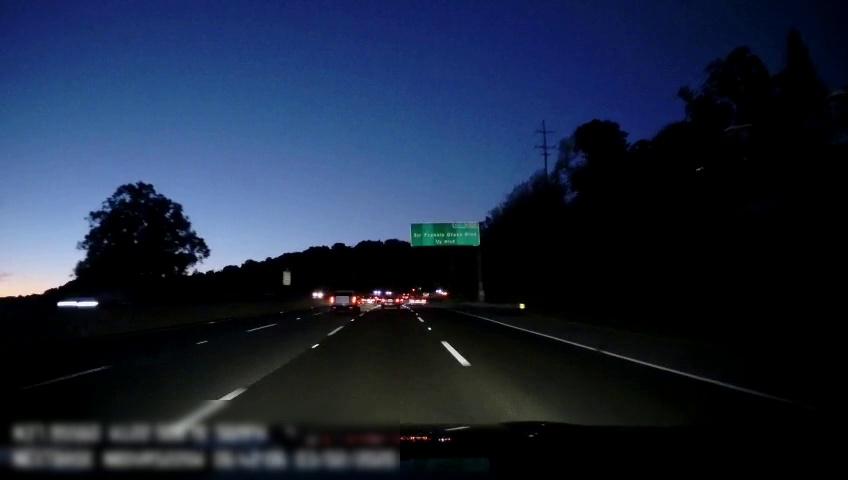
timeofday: Night
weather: Other
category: Drivable Space
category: Vehicles | Car
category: Vehicles | SUV
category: Vehicles | Truck
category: Lanes | Current Lane
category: Lanes | Current Lane
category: Lanes | Alternate Lane
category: Lanes | Alternate Lane
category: Traffic | Signs
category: Traffic | Signs